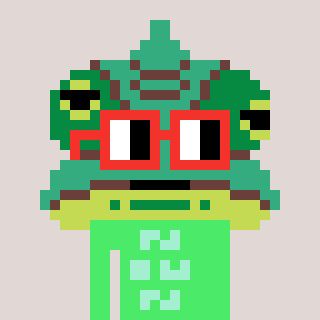
a pixel art character with square red glasses, a chameleon-shaped head and a teal-colored body on a warm background